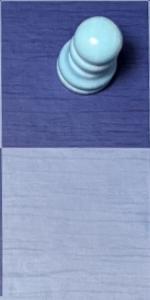
Label: Empty